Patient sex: M
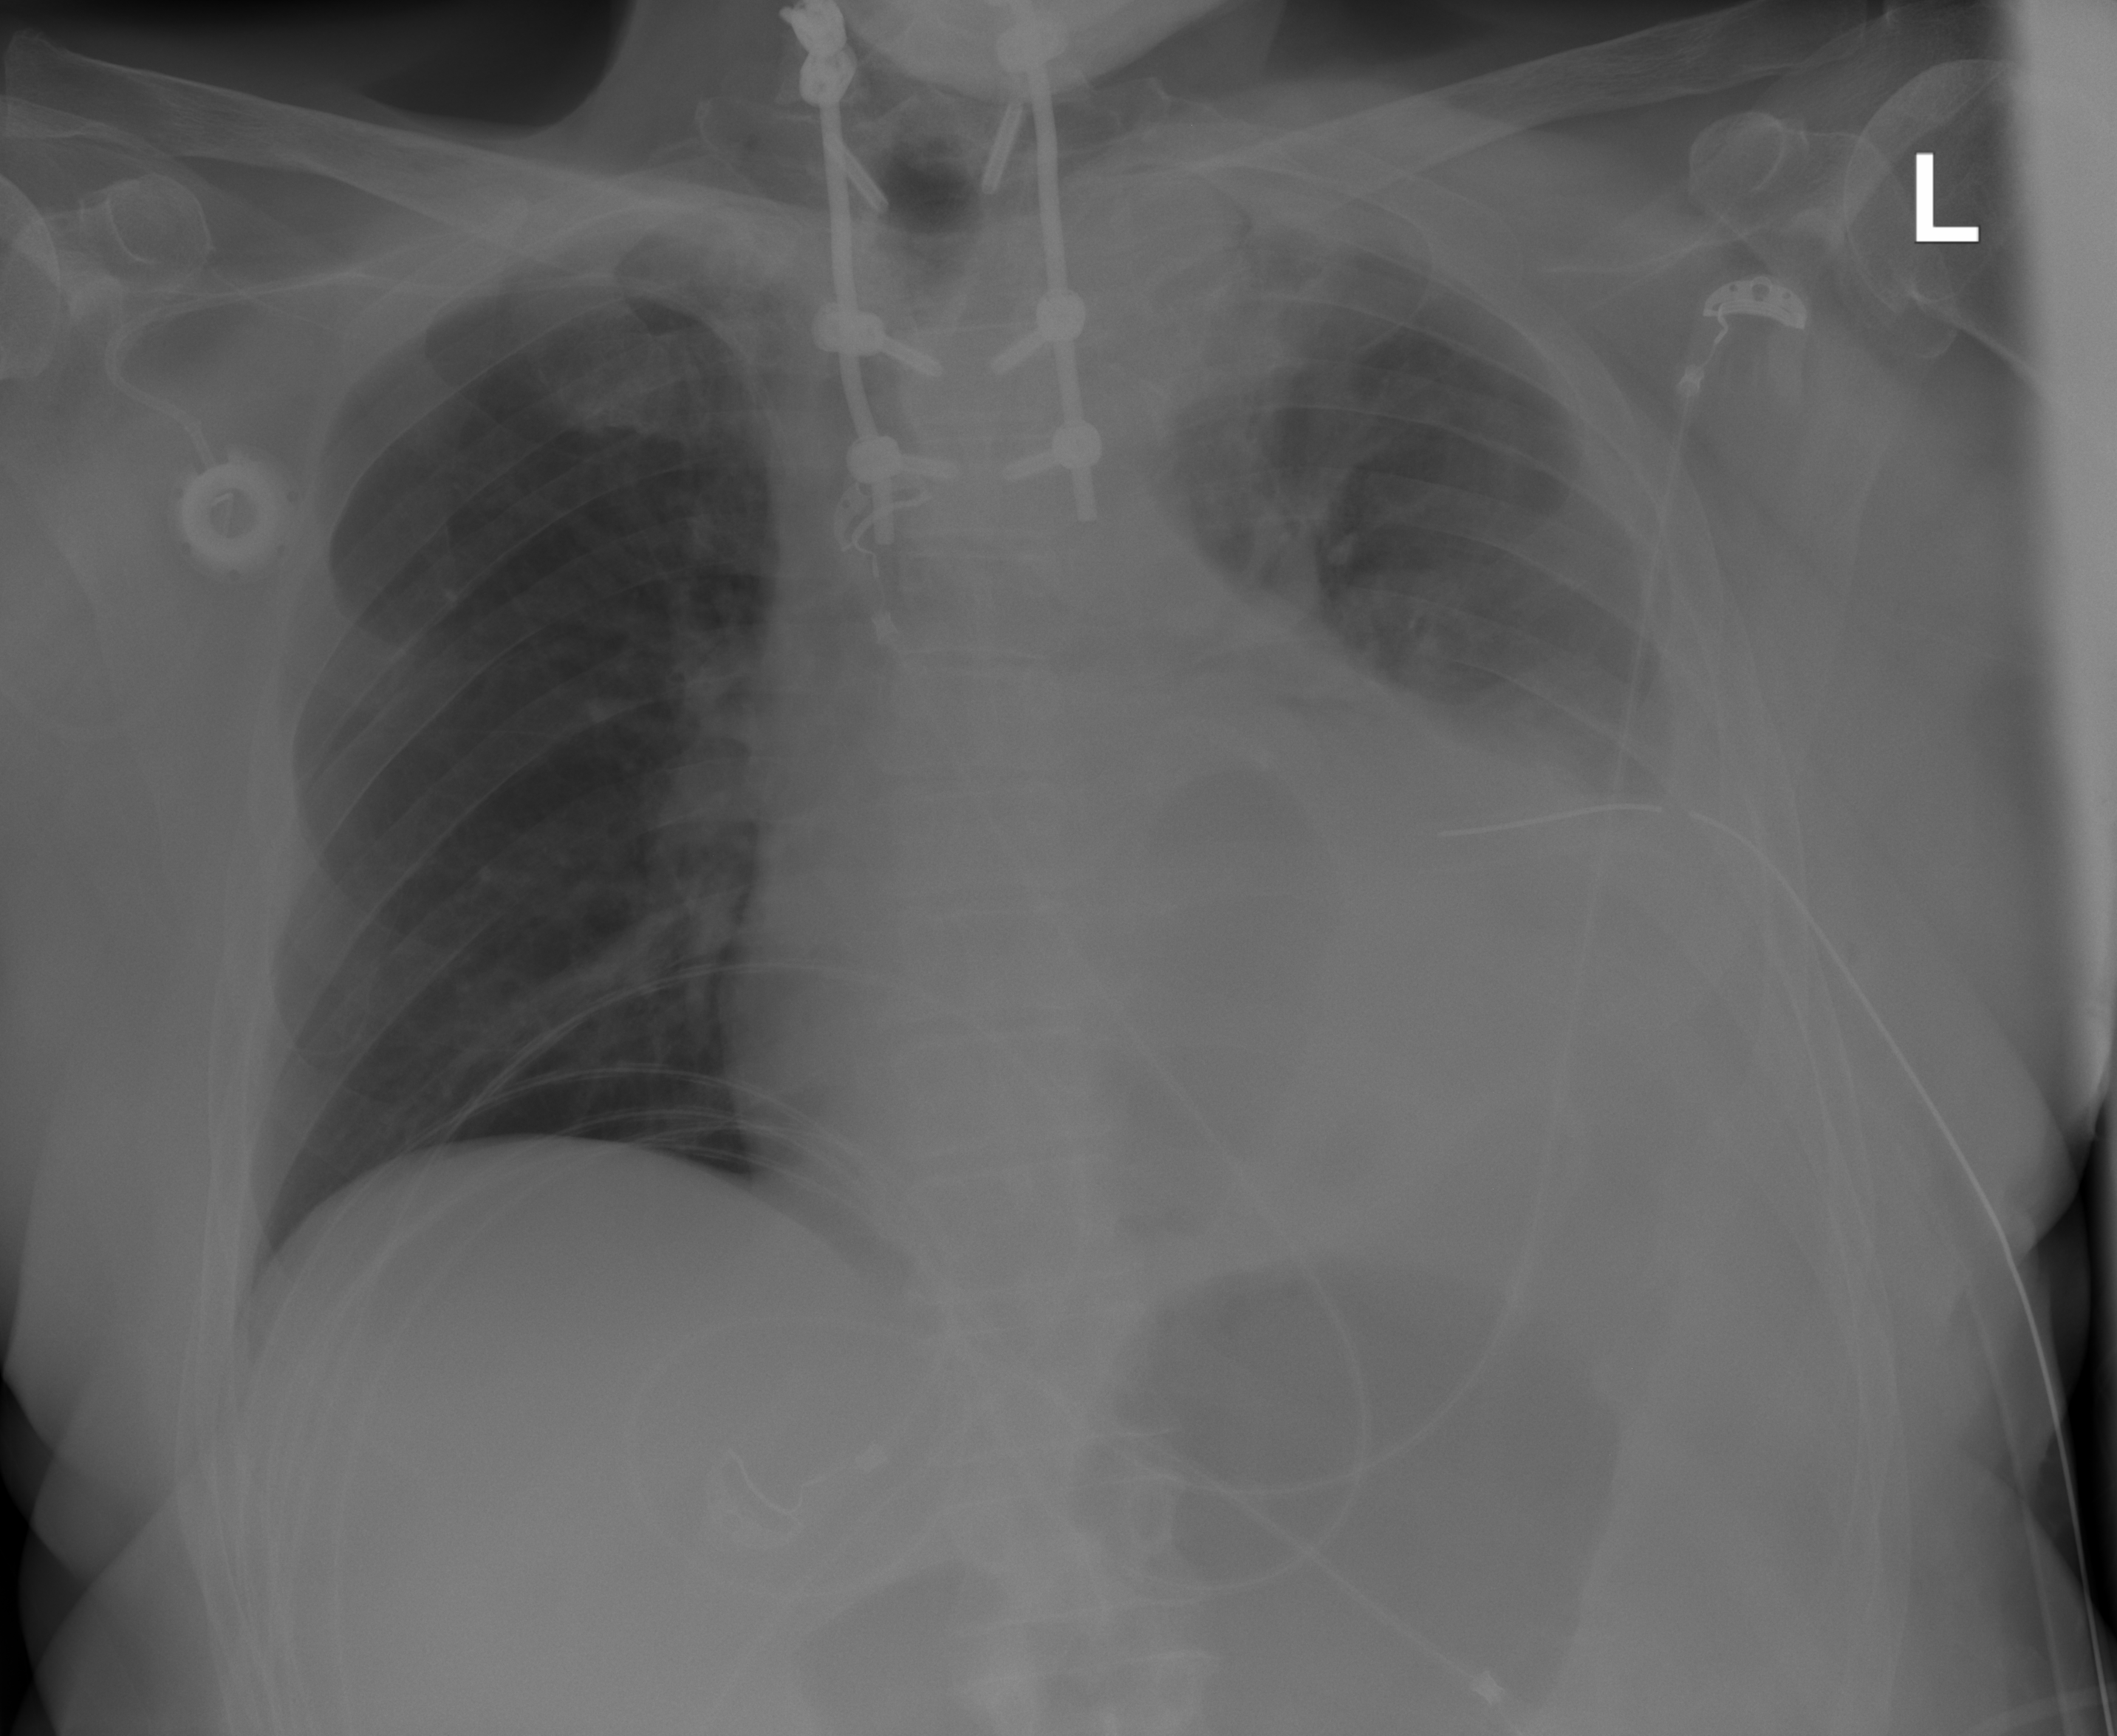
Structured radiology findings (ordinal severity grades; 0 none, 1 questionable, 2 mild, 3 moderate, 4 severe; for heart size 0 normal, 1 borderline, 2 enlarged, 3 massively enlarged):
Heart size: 2
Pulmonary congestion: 0
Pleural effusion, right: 0
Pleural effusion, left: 2
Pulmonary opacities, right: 0
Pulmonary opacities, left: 2
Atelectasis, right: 0
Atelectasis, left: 2